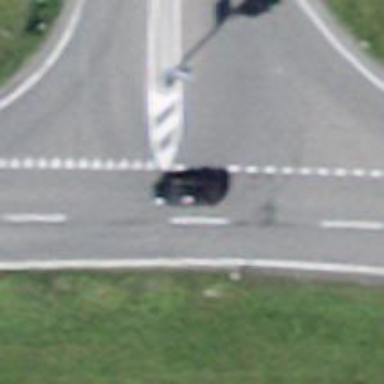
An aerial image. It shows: Road with "give way" sign.